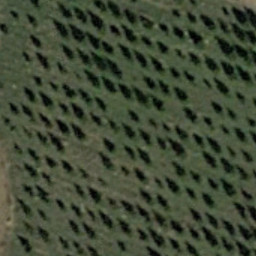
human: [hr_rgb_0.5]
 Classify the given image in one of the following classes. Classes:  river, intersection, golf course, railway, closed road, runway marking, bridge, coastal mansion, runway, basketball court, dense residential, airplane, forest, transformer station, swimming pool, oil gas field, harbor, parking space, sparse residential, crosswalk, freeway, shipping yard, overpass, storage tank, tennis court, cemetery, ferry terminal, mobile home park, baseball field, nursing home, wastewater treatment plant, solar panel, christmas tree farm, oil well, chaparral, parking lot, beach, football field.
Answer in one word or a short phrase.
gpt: christmas tree farm